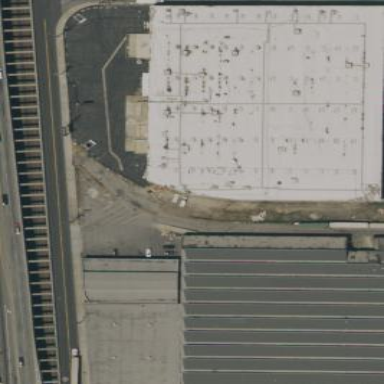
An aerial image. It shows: Warehouse.